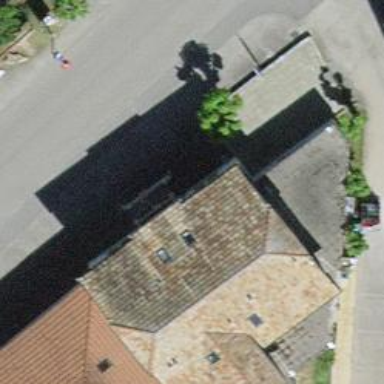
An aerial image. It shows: Restaurant.